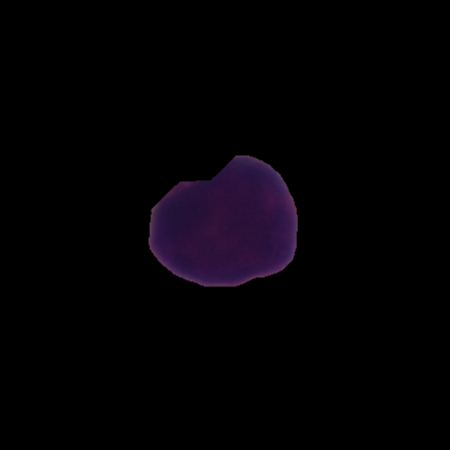
Label: healthy